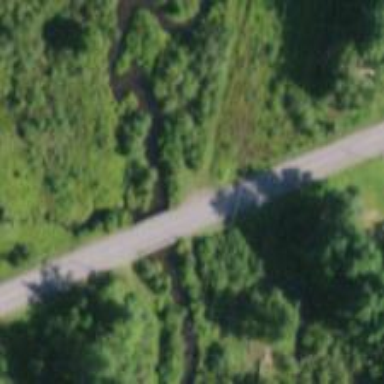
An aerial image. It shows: Residential road with bridge.